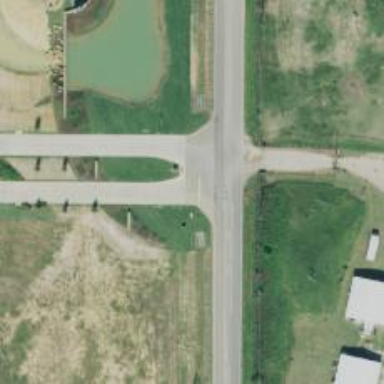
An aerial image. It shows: Stop road.